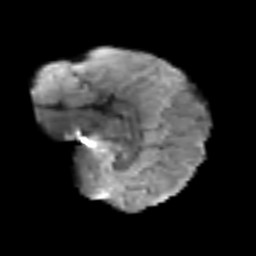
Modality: T2w
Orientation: sagittal
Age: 42
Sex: male
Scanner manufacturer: siemens
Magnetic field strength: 3 T
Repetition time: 5.6 s
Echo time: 0.082 s